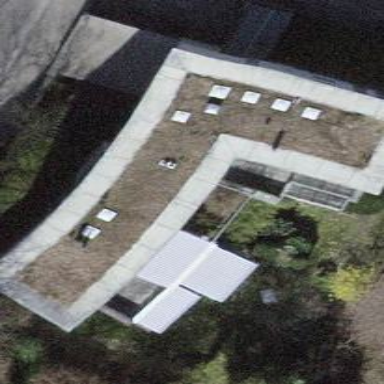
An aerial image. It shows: Residential building.